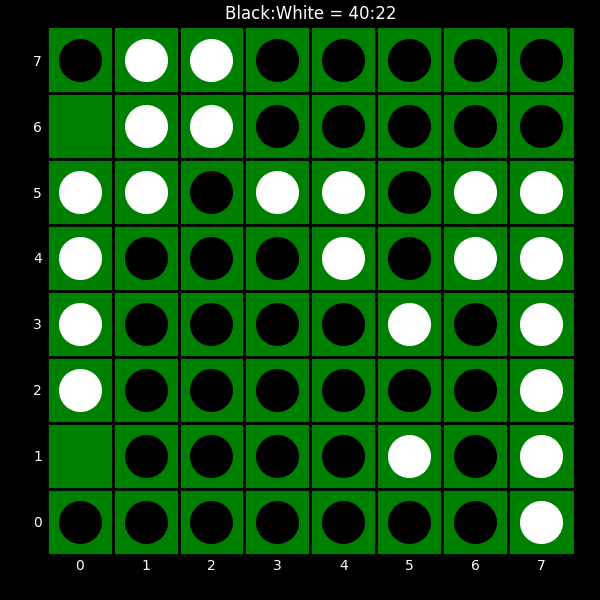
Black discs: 40
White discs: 22